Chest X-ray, AP view. Patient: 48 years old, sex M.
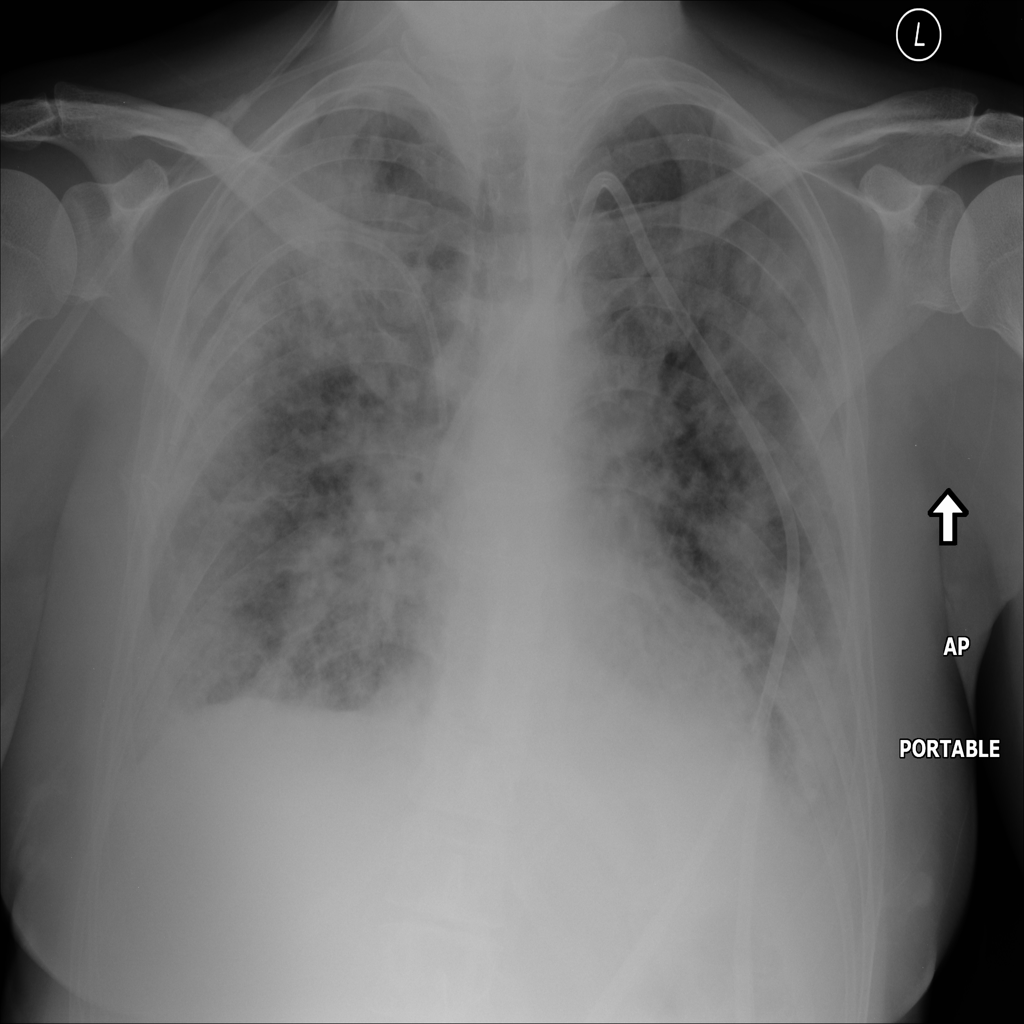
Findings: Infiltration